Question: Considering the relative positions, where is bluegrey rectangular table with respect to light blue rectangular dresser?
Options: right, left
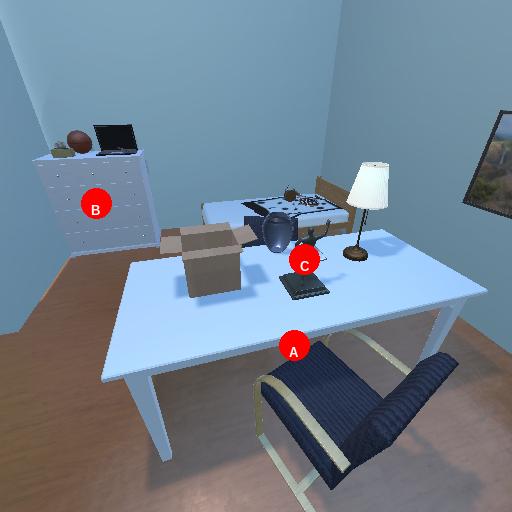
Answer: right